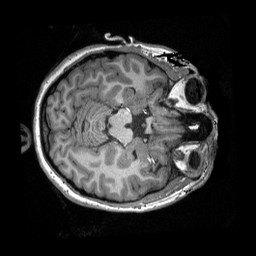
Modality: T1w
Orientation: axial